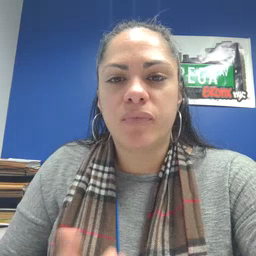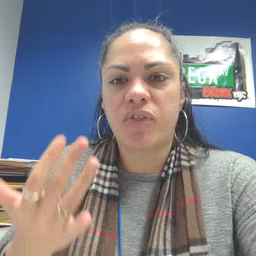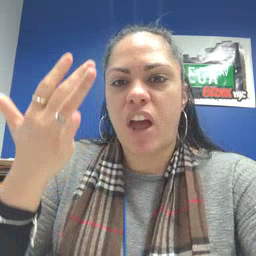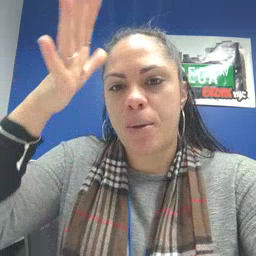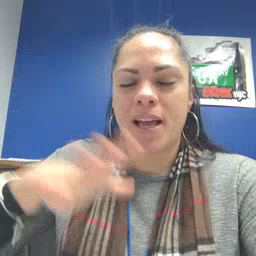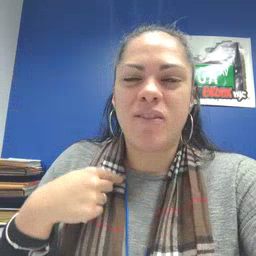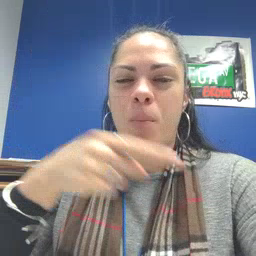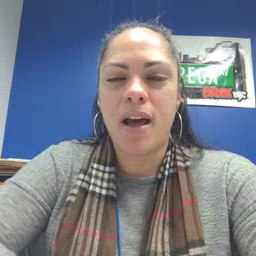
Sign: fireman